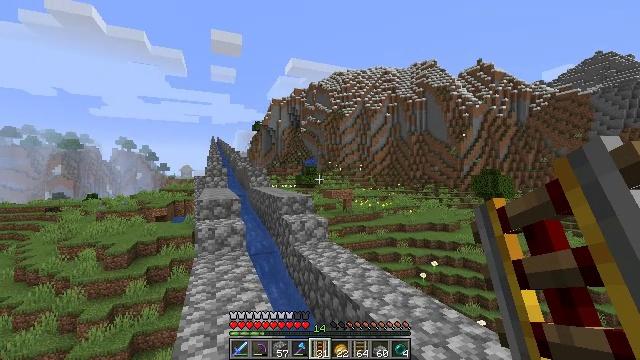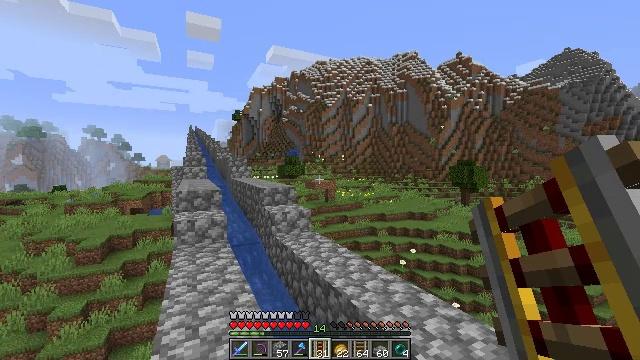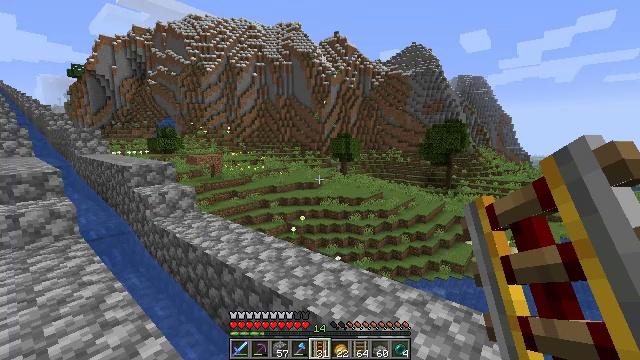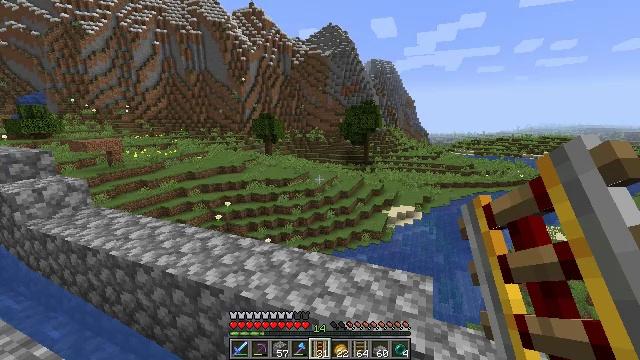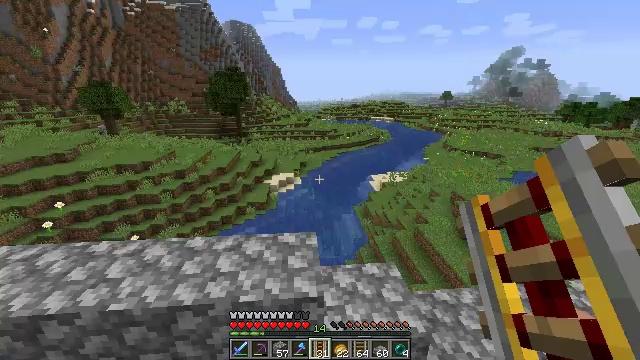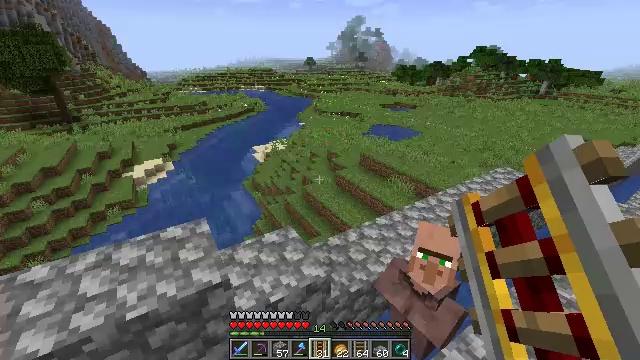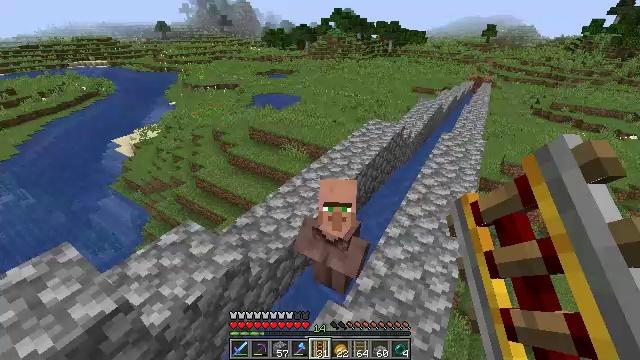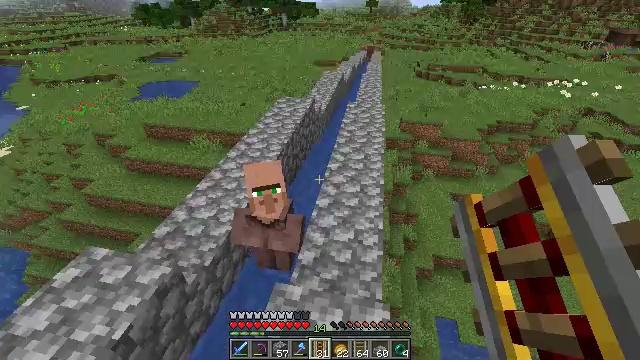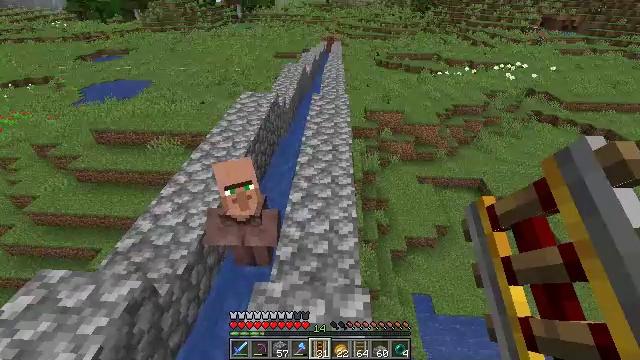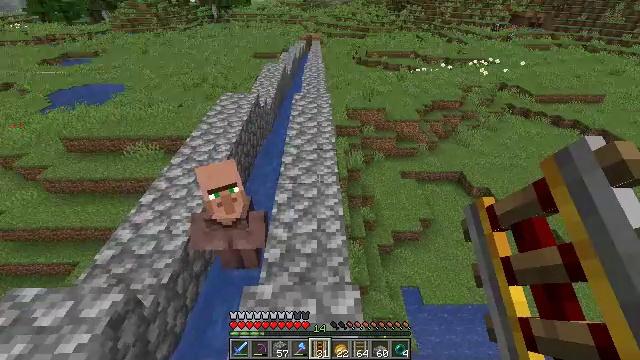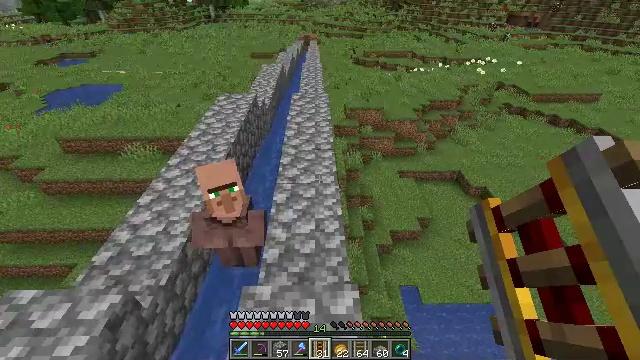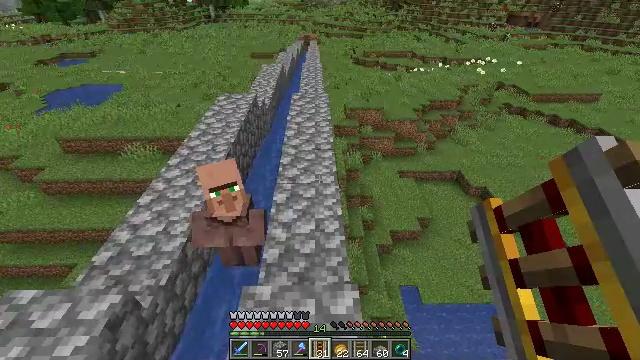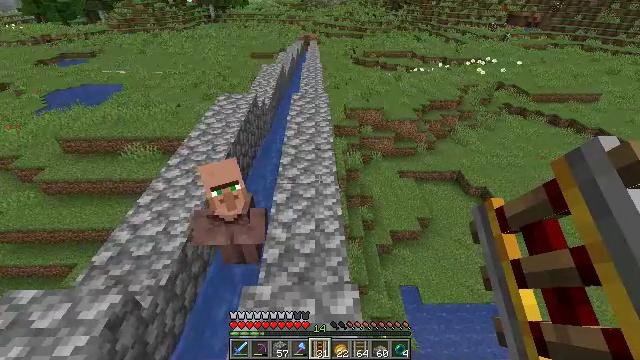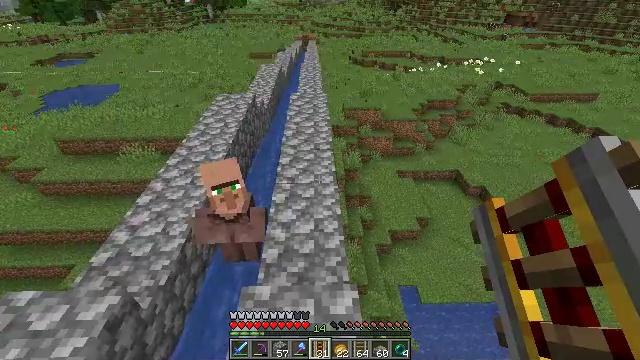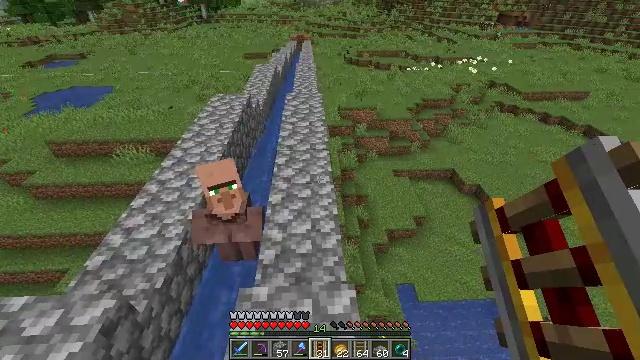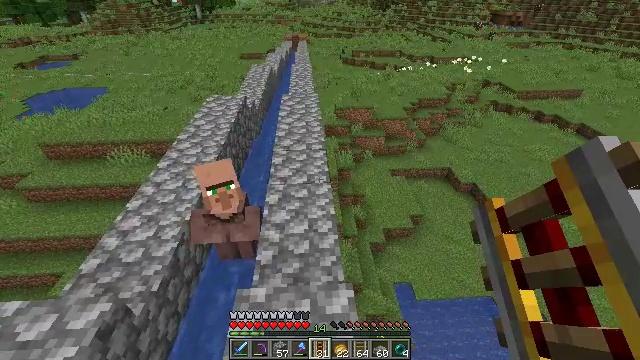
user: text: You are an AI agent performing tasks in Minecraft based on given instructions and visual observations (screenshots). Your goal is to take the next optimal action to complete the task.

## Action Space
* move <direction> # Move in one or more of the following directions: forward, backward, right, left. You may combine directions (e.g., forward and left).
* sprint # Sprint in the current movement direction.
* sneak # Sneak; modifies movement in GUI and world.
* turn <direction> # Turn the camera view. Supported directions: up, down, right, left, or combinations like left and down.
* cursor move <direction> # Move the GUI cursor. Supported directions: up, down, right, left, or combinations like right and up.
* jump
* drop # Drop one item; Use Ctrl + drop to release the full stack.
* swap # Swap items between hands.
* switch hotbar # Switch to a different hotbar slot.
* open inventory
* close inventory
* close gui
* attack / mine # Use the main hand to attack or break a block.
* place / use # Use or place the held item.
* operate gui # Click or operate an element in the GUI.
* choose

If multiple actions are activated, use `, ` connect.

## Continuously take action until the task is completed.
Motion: motion action
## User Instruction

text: Mine dirt from the ground.
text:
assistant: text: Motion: turn right and down
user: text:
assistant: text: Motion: turn right and down
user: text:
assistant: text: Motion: turn right and down
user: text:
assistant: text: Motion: turn right and down
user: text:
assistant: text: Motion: turn right and down
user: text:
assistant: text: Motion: turn right and down
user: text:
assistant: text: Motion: turn right and down
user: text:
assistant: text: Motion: turn right and down
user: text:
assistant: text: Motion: turn right
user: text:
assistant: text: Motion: no_op
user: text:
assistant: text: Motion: no_op
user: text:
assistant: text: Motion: no_op
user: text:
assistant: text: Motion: no_op
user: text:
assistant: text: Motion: turn right
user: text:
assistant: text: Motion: no_op
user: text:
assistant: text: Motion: no_op
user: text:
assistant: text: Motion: no_op
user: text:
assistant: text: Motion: no_op
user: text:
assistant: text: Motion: move forward
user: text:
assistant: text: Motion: move forward
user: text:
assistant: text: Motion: move forward
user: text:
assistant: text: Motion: move forward
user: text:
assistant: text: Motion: move forward
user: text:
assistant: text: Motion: move forward
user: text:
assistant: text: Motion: move forward
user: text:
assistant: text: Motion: no_op
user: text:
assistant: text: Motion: no_op
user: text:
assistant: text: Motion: no_op
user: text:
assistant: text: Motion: no_op
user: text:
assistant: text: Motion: no_op